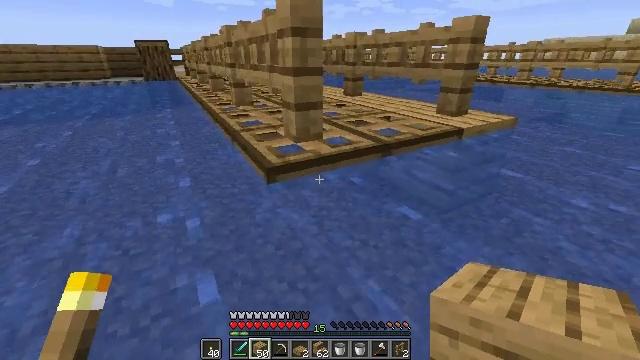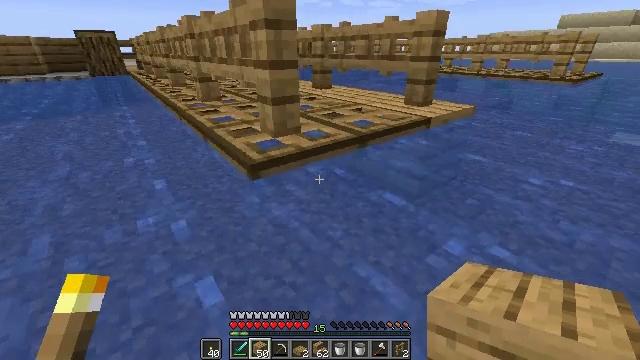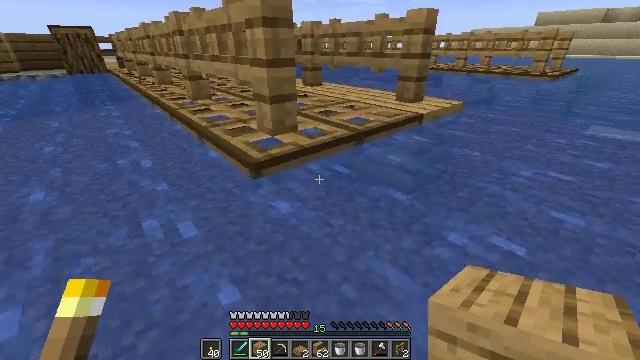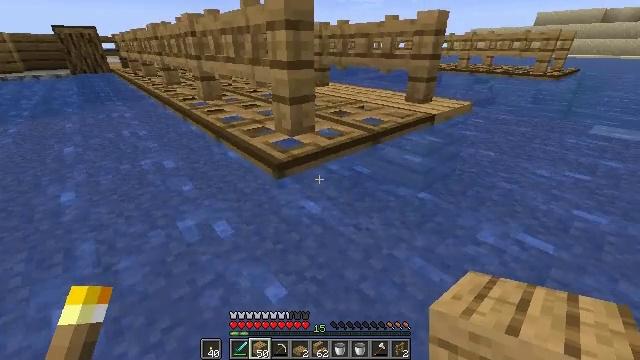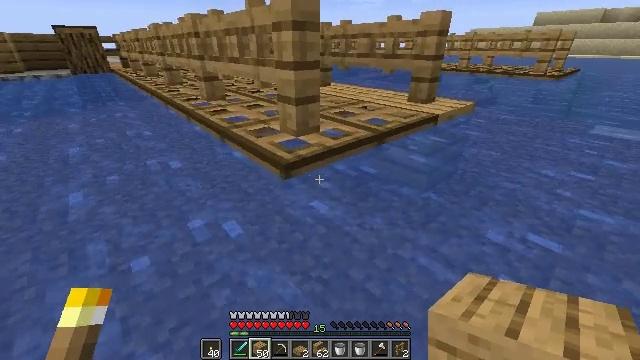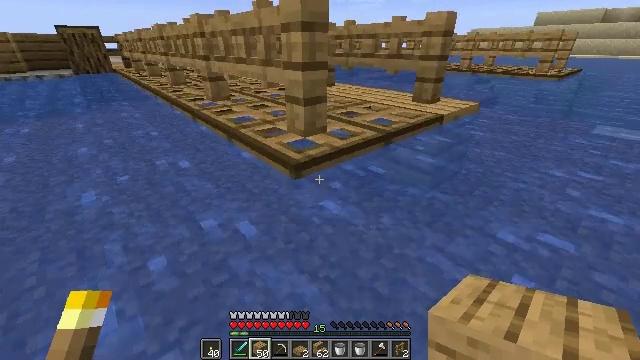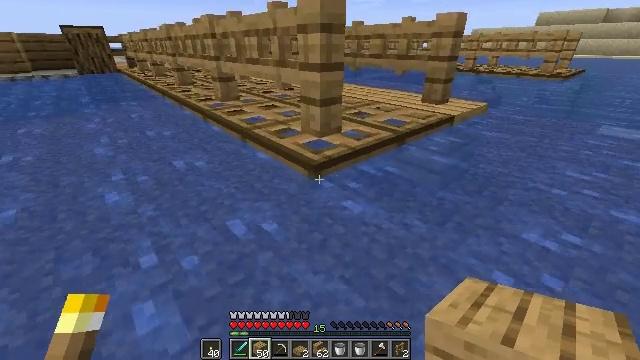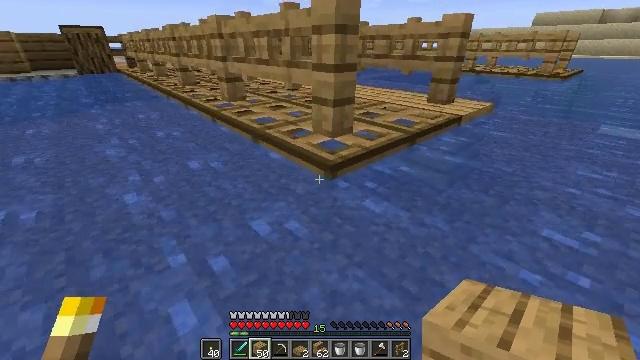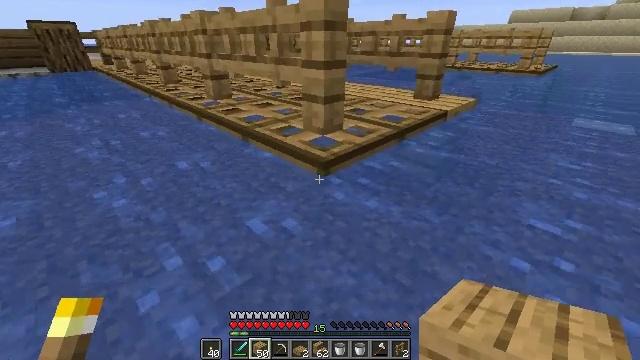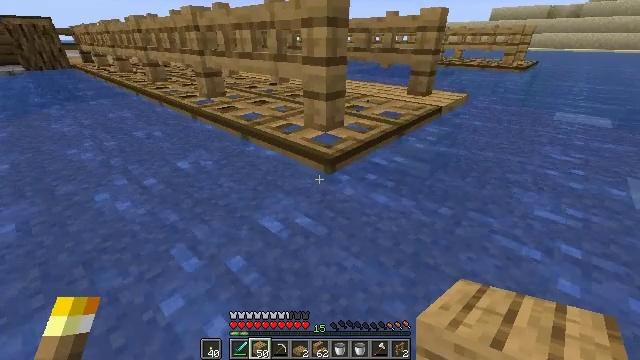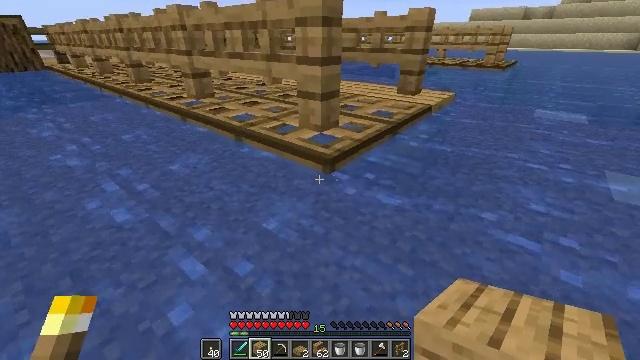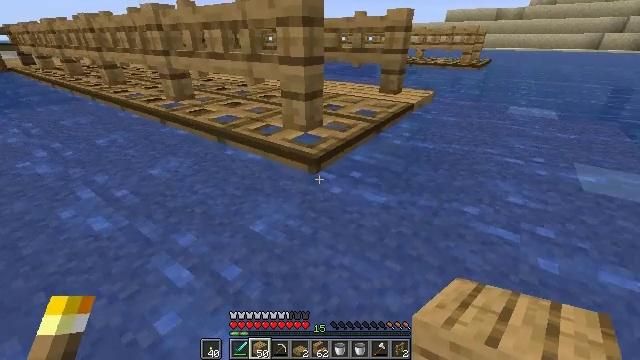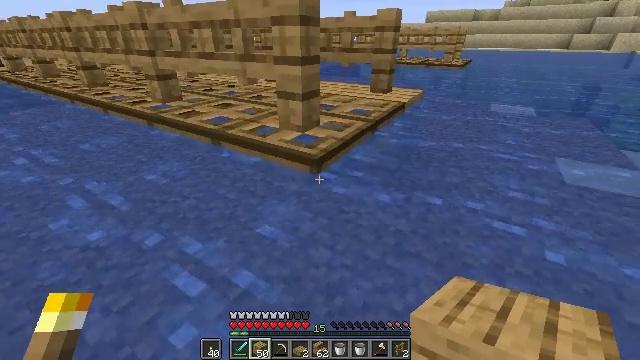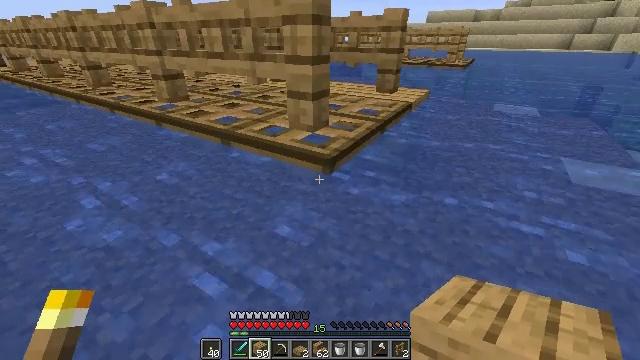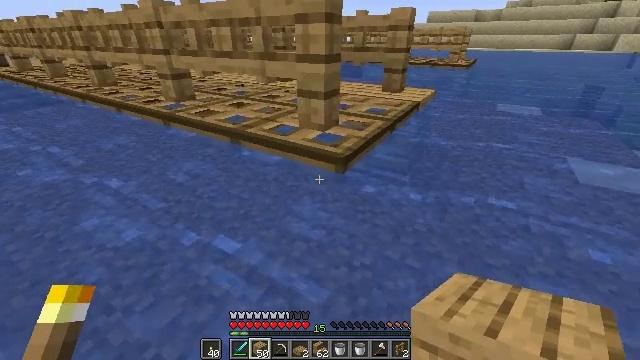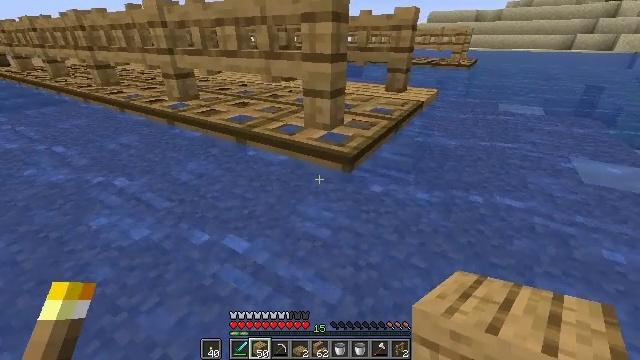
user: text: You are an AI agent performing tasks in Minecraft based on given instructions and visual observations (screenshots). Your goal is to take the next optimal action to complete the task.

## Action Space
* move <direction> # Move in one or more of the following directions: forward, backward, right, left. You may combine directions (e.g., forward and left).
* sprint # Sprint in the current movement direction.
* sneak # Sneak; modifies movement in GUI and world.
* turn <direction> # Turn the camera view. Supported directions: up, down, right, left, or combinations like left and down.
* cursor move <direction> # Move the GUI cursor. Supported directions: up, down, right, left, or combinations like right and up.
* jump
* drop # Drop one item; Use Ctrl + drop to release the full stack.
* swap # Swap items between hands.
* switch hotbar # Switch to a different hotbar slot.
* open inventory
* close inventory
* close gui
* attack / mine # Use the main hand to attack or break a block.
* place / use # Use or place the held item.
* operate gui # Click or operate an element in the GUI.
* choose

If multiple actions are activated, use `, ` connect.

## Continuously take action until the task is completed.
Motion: motion action
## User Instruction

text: Get the oak trapdoor back into your inventory.
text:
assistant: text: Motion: move left, turn right and down
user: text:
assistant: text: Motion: move left, turn right
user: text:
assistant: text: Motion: move left
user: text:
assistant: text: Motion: move left
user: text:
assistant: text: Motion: move left
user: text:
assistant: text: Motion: move left
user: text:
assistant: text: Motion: move left
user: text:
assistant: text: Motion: move left, turn right
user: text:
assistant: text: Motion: move forward and move left, turn right
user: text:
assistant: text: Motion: move forward and move left, turn right
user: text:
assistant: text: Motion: move forward and move left, turn right
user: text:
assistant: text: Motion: move left, turn right
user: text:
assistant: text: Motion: no_op
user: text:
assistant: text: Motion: no_op
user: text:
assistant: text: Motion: no_op
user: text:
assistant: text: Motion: no_op
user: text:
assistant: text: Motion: no_op
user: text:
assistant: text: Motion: no_op
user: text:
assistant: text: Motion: no_op
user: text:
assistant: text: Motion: no_op
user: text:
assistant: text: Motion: move forward
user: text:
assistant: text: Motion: move forward
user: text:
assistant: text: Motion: move forward
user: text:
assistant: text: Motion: move forward, turn right
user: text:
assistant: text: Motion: move forward, turn right
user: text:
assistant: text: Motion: move forward
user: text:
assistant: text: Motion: no_op
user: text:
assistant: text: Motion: no_op
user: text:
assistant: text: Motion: turn down
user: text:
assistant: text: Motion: turn down